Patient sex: M
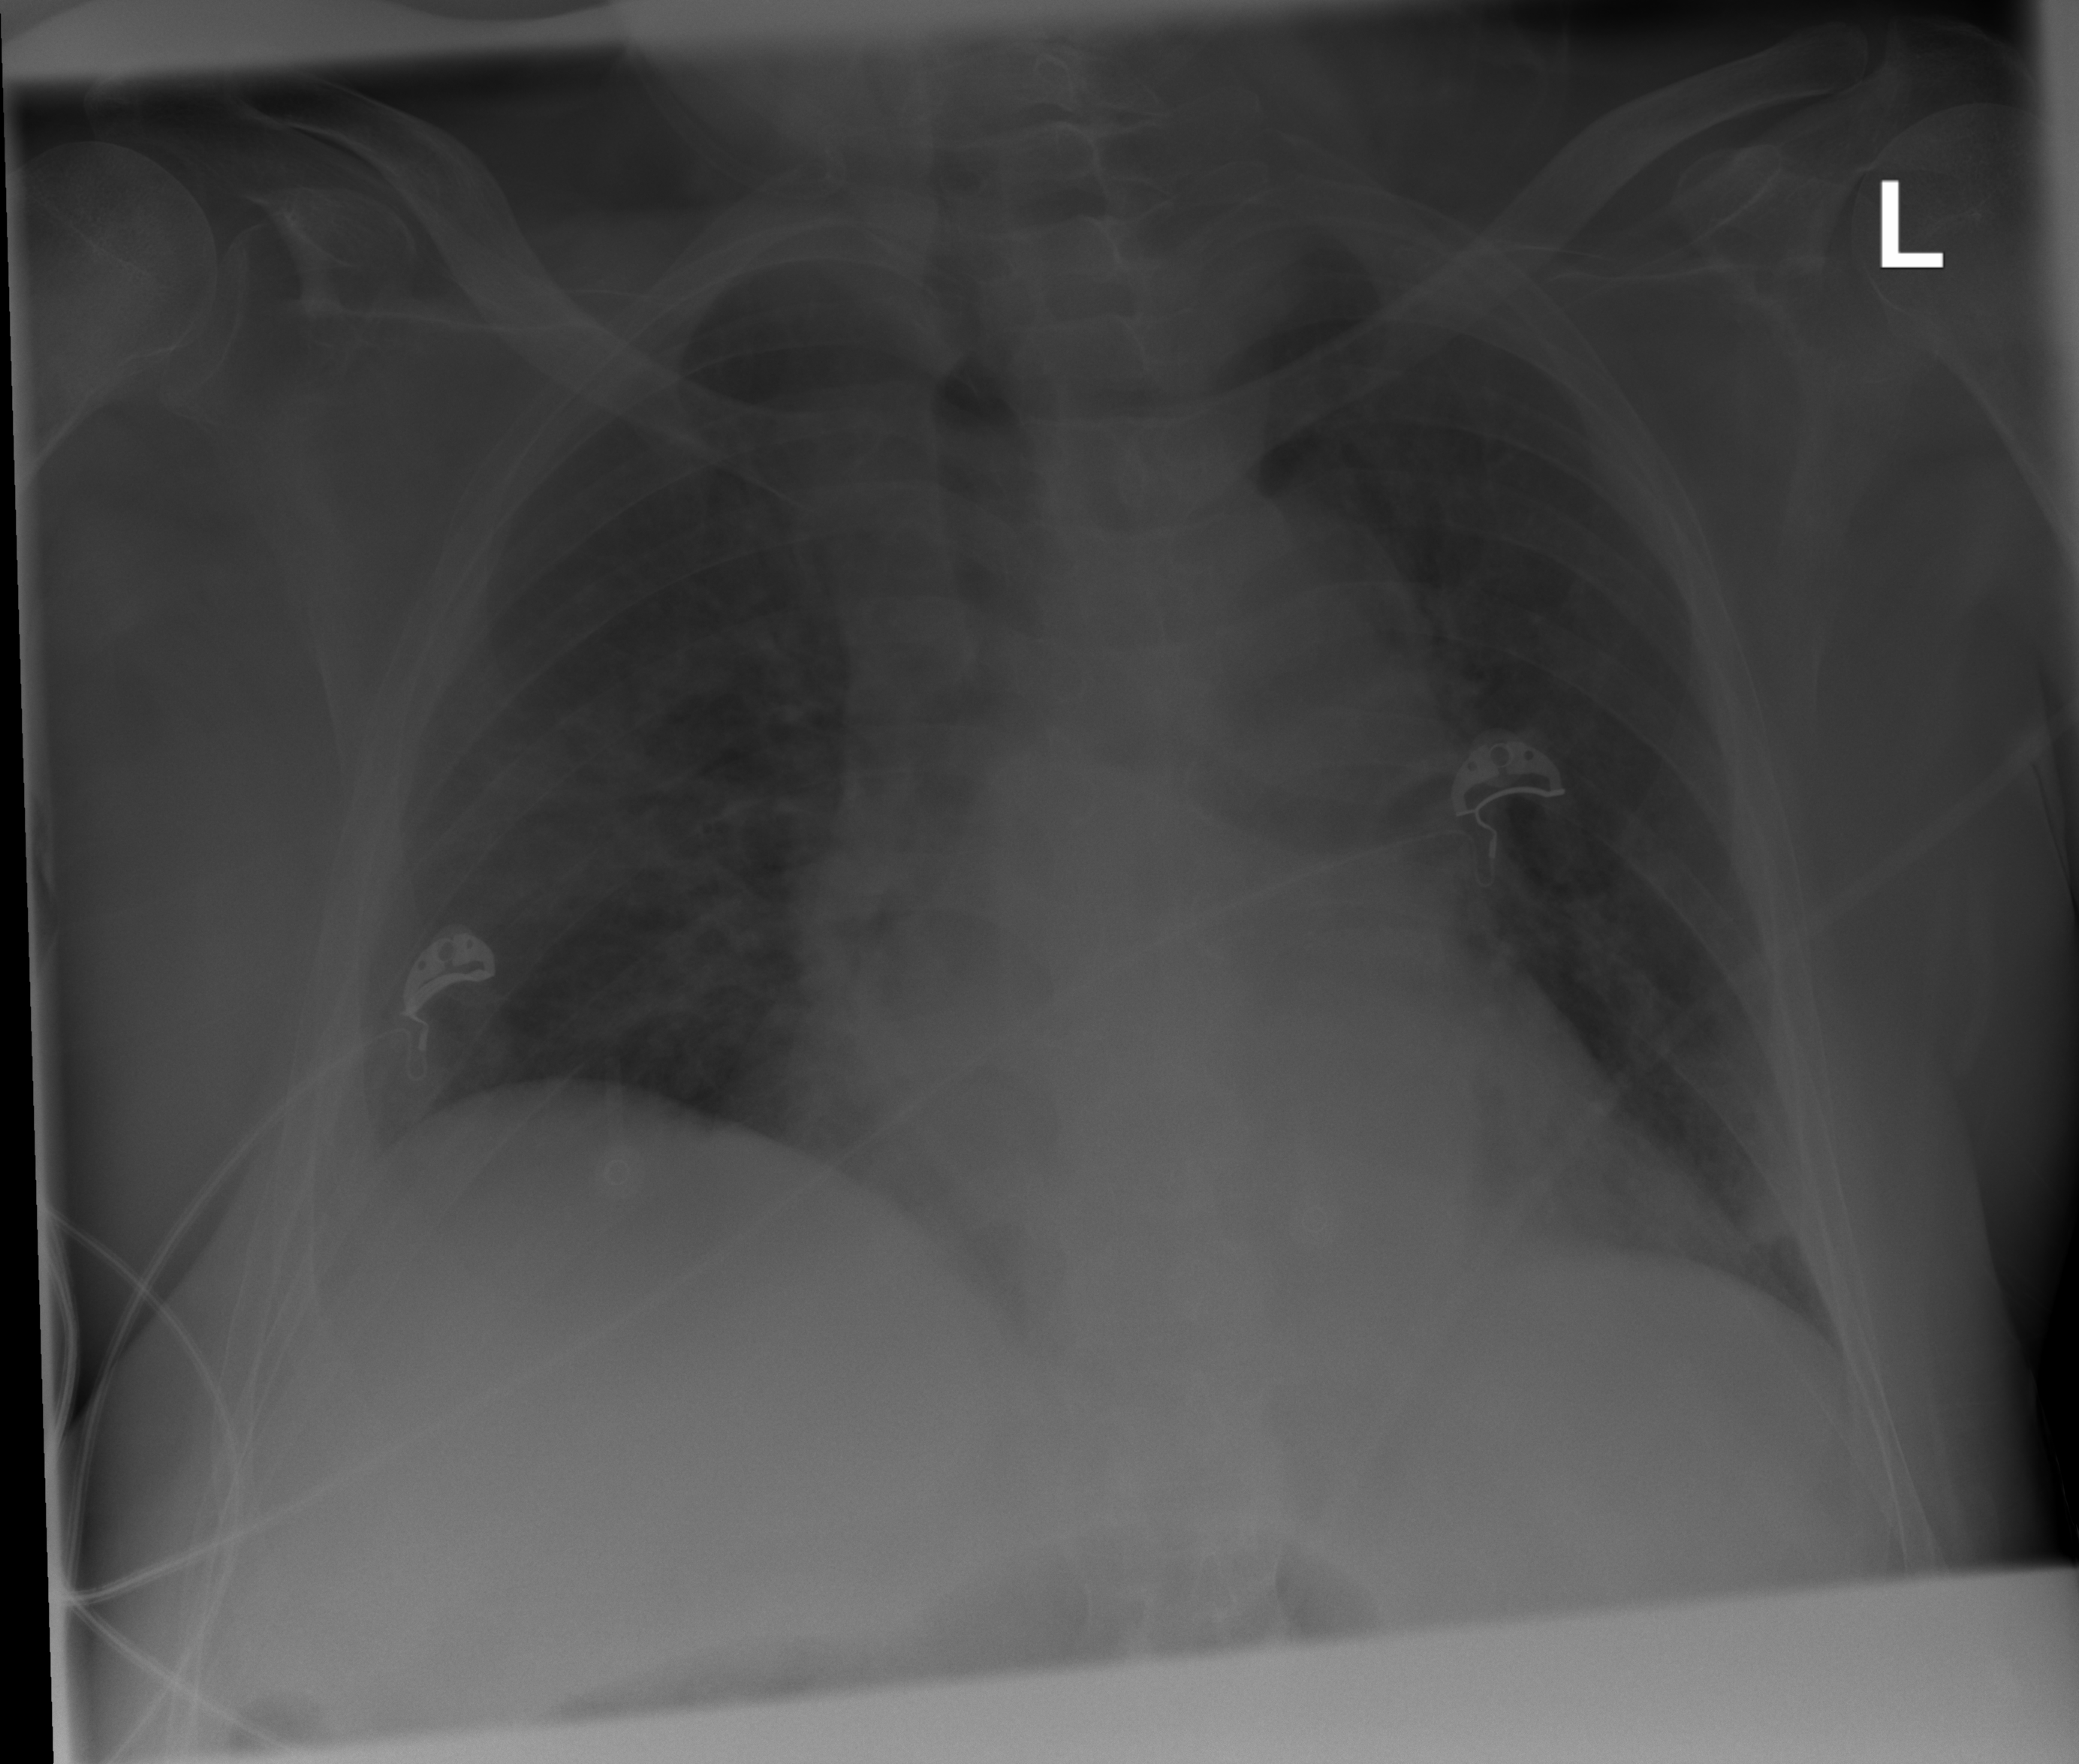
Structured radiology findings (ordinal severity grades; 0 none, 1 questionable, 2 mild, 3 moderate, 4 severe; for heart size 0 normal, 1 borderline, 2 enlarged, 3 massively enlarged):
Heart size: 0
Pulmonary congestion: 0
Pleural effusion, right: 0
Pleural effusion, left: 0
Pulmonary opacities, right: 2
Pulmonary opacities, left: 1
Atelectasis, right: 2
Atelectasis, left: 2